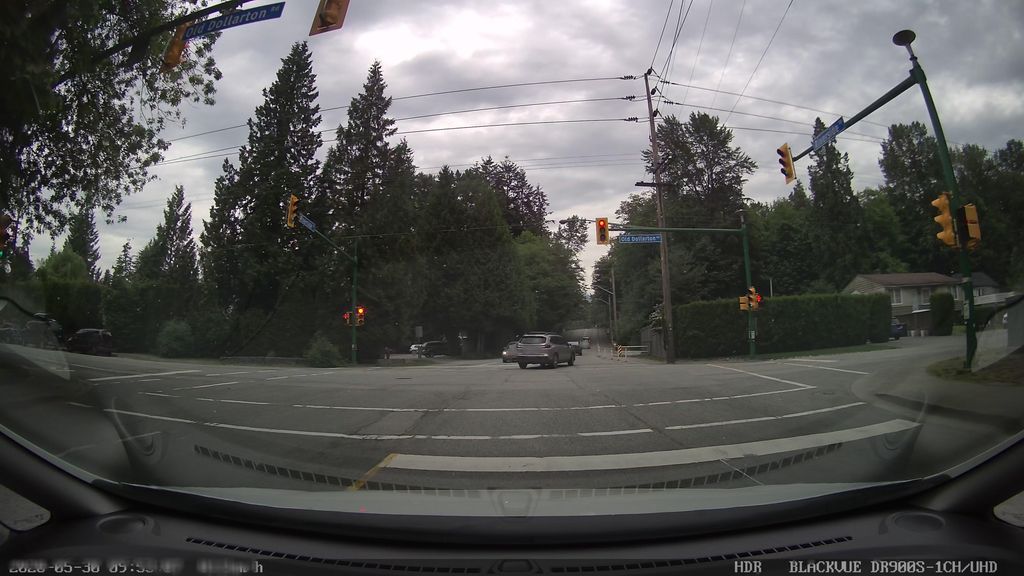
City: vancouver